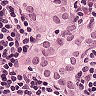
Metastatic tissue present: yes